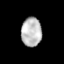
Tissue: prostate
Cell type: T cells
Senescence score: 0.2907
Nuclear area (px): 576
Mean DAPI intensity: 187.785